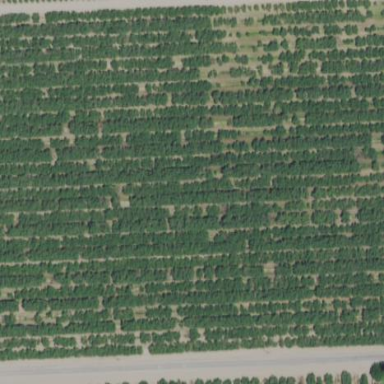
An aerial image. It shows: Orchard filled with almond trees.